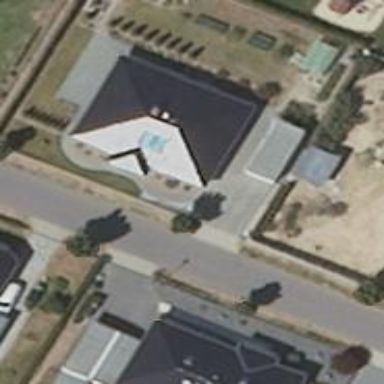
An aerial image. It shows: Creme-colored house with hipped roof.